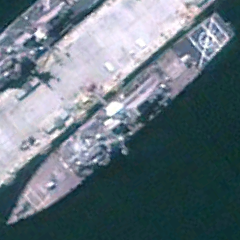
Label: destroyer